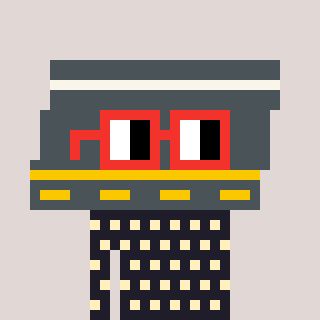
a pixel art character with square red glasses, a road-shaped head and a grayscale-colored body on a warm background